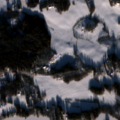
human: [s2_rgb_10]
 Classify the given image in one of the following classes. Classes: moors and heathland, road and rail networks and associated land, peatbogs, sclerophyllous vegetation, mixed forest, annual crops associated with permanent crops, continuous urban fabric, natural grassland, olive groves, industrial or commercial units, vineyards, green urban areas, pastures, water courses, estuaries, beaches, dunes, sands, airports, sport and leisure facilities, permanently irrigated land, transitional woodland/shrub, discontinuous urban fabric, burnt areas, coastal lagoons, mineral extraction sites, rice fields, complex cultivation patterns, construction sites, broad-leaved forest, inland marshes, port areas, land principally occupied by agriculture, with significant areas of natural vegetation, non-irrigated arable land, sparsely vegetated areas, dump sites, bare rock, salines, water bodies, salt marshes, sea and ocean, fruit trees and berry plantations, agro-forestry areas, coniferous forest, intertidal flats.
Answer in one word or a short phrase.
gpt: non-irrigated arable land, land principally occupied by agriculture, with significant areas of natural vegetation, coniferous forest, mixed forest, water bodies